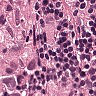
Metastatic tissue present: yes